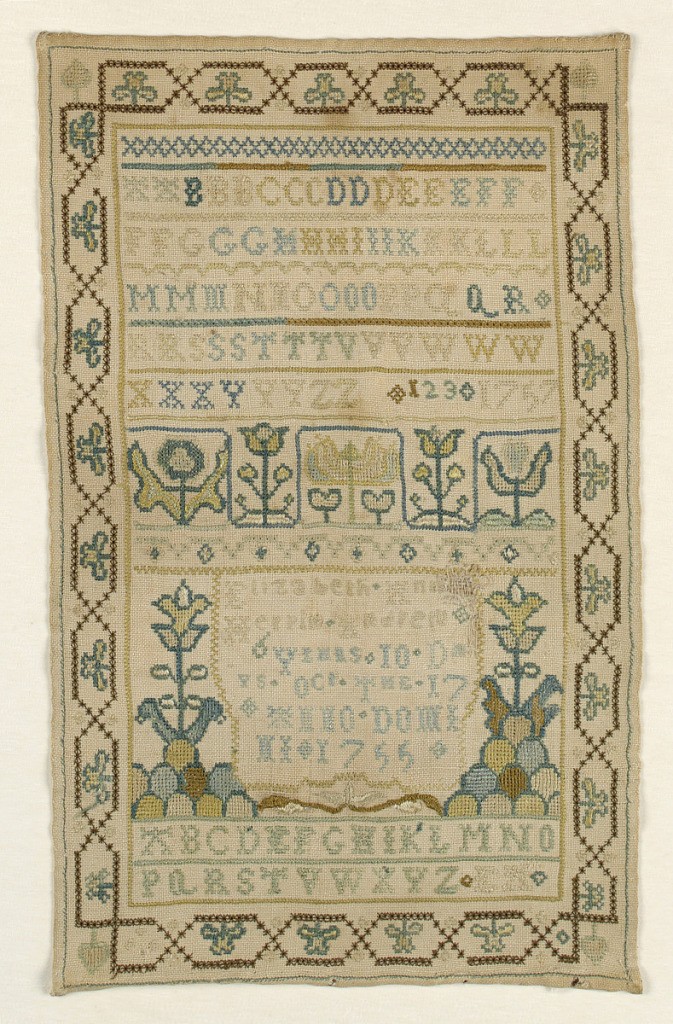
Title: Sampler
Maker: Elizabeth Ann Herpin Andrew, American, 1749 - 1817
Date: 1755
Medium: silk embroidery on linen foundation Technique: embroidered in cross stitch on plain weave foundation
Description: Alphabets, highly stylized floral elements, and an inscription embroidered in colored silks on a white linen ground. Surrounded by a chain link border with four-leaf clovers and spades in the corners.
The inscription reads:
Elizabeth Ann Herrin Andrews 6 years 10 days October the 17th Anno Domini 1755